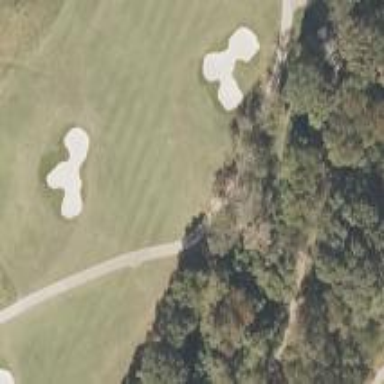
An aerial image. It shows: Golf hole.